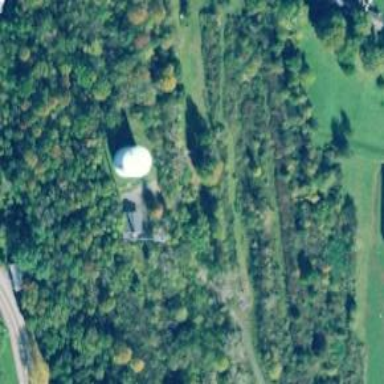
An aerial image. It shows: Water tower that is man-made.